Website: lowes
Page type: payment
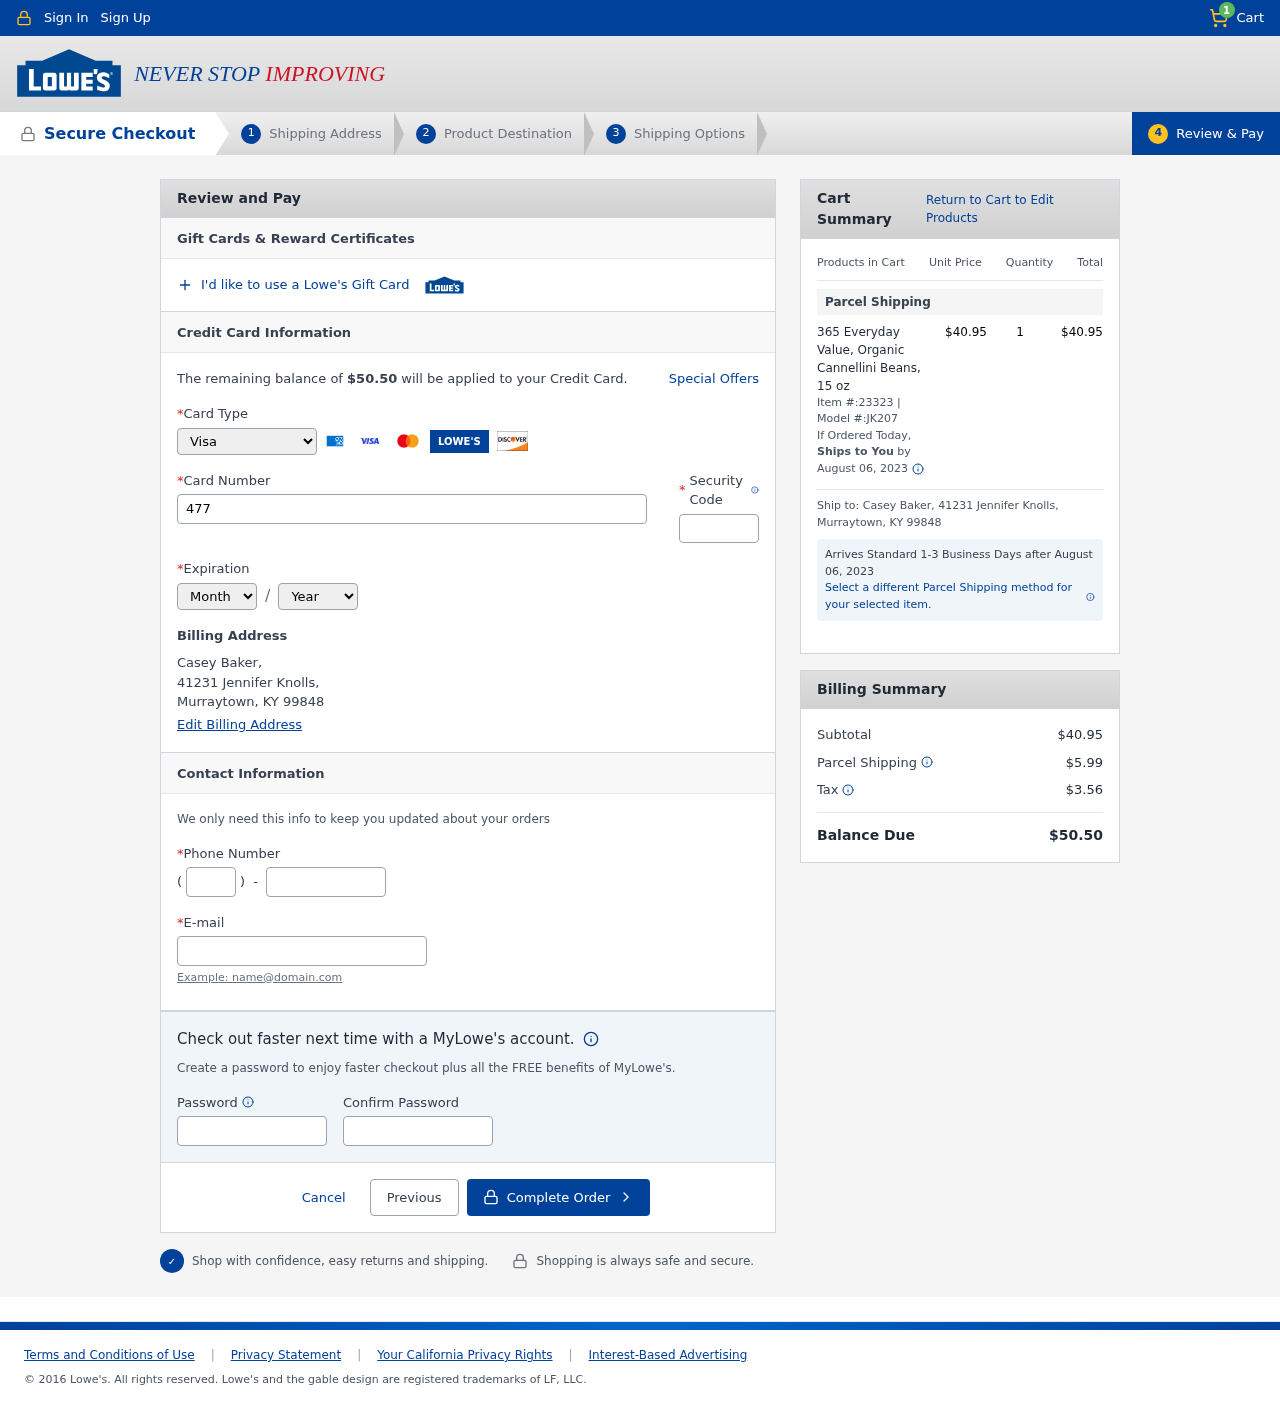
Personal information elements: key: PII_CARD_CVV
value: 897
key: PII_CARD_EXPIRY_MONTH
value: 06
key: PII_CARD_EXPIRY_YEAR
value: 28
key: PII_CARD_NUMBER
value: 4771 2903 5006 1848
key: PII_CARD_TYPE
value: Visa
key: PII_CITY_STATE_ZIP
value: Murraytown, KY 99848
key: PII_EMAIL
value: casey_baker@gmail.com
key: PII_FULLNAME
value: Casey Baker,
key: PII_PHONE
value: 4536057347
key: PII_PHONE_AREA
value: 453
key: PII_STREET
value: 41231 Jennifer Knolls,
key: PII_FULLNAME2
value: Casey Baker
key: PII_STREET2
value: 41231 Jennifer Knolls
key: PII_CITY_STATE_ZIP2
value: Murraytown, KY 99848
Product elements: key: PRODUCT1_NAME
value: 365 Everyday Value, Organic Cannellini Beans, 15 oz
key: PRODUCT1_PRICE
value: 40.95
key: PRODUCT1_QUANTITY
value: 1
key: PRODUCT1_ITEM
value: Item #:23323
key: PRODUCT1_MODEL
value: Model #:JK207
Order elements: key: ORDER_NUM_ITEMS
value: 1
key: ORDER_TOTAL
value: $50.50
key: ORDER_SHIPPING_DATE
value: August 06, 2023
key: ORDER_SUBTOTAL
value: $40.95
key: ORDER_SHIPPING_DATE2
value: August 06, 2023
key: ORDER_SHIPPING_COST
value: $5.99
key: ORDER_TAX
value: $3.56